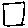
Label: square